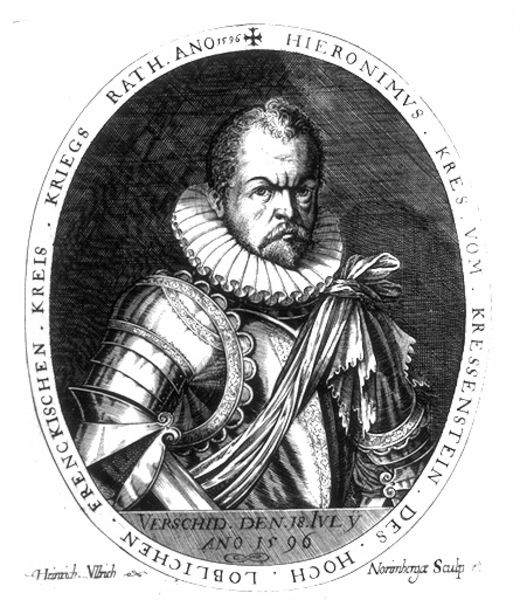
Titel: Bildnis des Hieronymus Kress von Kressenstein
Künstler: Heinrich Ulrich
Institution: (Seriendruck)
Schlagwörter: mann, schatten, umhang, weiß, brust, frisur, grau, haar, licht, mund, nase, ohr, schwarz, stirn, blick, schleife, bart, schnurrbart, augen, böse, falten, gesicht, kragen, mensch, rahmen, tot, vollbart, bildnis, halskrause, herr, portrait, porträt, haare, kinn, lippe, locken, oval, rund, schärpe, holzschnitt, schrift, grafik, graphik, krieg, könig, ernst, inschrift, streng, brauen, finster, glanz, pupillen, glänzend, metall, deutsch, faltenwurf, rüschen, wange, lider, eisen, panzer, medaillon, kreuz, druck, schwarz-weiß, schraffur, radierung, stich, text, uniform, bleistift, scherpe, herrscher, krause, ritter, rüstung, spitzbart, geheimratsecken, ecken, harnisch, portät, entschlossen, medaille, bänder, kupferstich, haartolle, altdeutsch, ersnt, münze, latein, lateinisch, heinrich, umschrift, hieronymus, haarlocke, grphik, hieronimus, mühlstein, zornig, pporträt, phr, 1596, faltenkragen, 1595, finsterer blick, zornesfalten